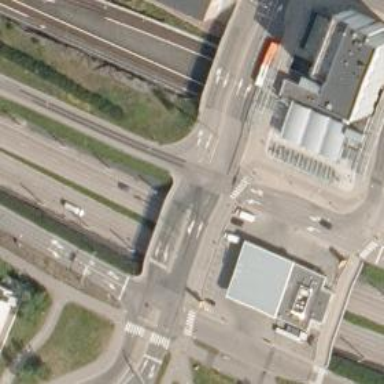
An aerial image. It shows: Asphalt road with primary link designation.